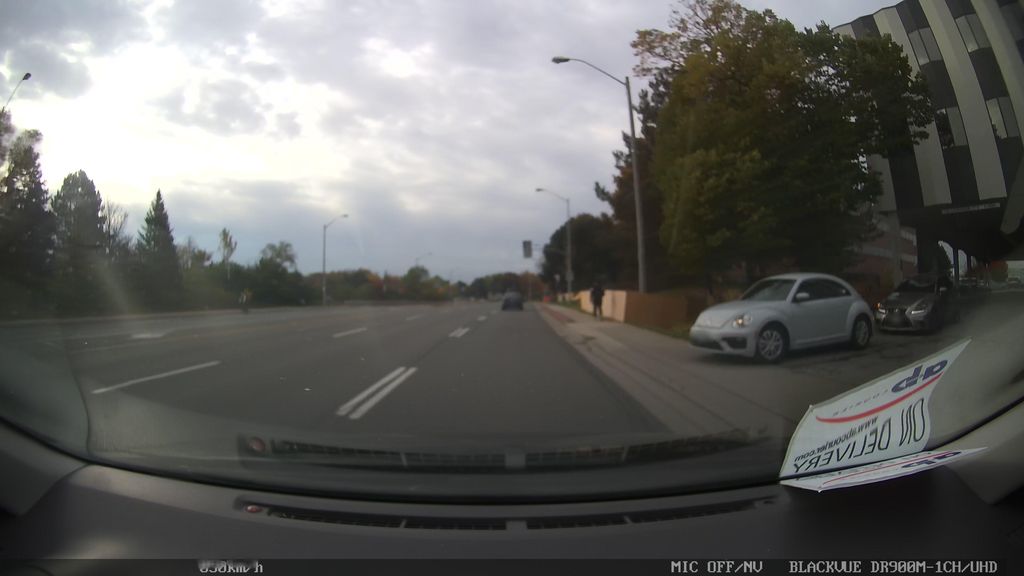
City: toronto